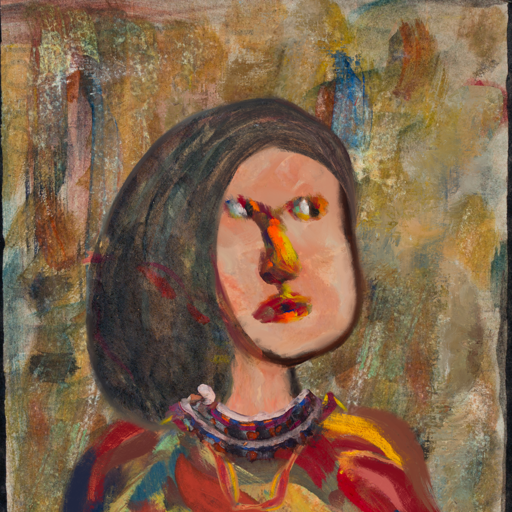
Background: Pipe, Head And Neck Side: Roy_Bahadur, Face Side: An_Impression, Bust: Mother_And_Son_Son, Hair Side: Gypsy_Mother, Head Accessory: Blank, Second Necklace: Gypsy_Mother_1, Necklace: Hypocrite_1, Baby: Blank